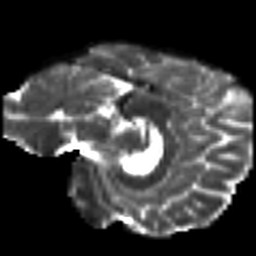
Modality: T2w
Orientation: sagittal
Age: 30
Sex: female
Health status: ill
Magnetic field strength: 3 T
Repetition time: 8.4 s
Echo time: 0.0926 s